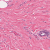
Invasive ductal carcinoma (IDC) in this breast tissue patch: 0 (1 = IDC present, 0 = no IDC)